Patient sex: M
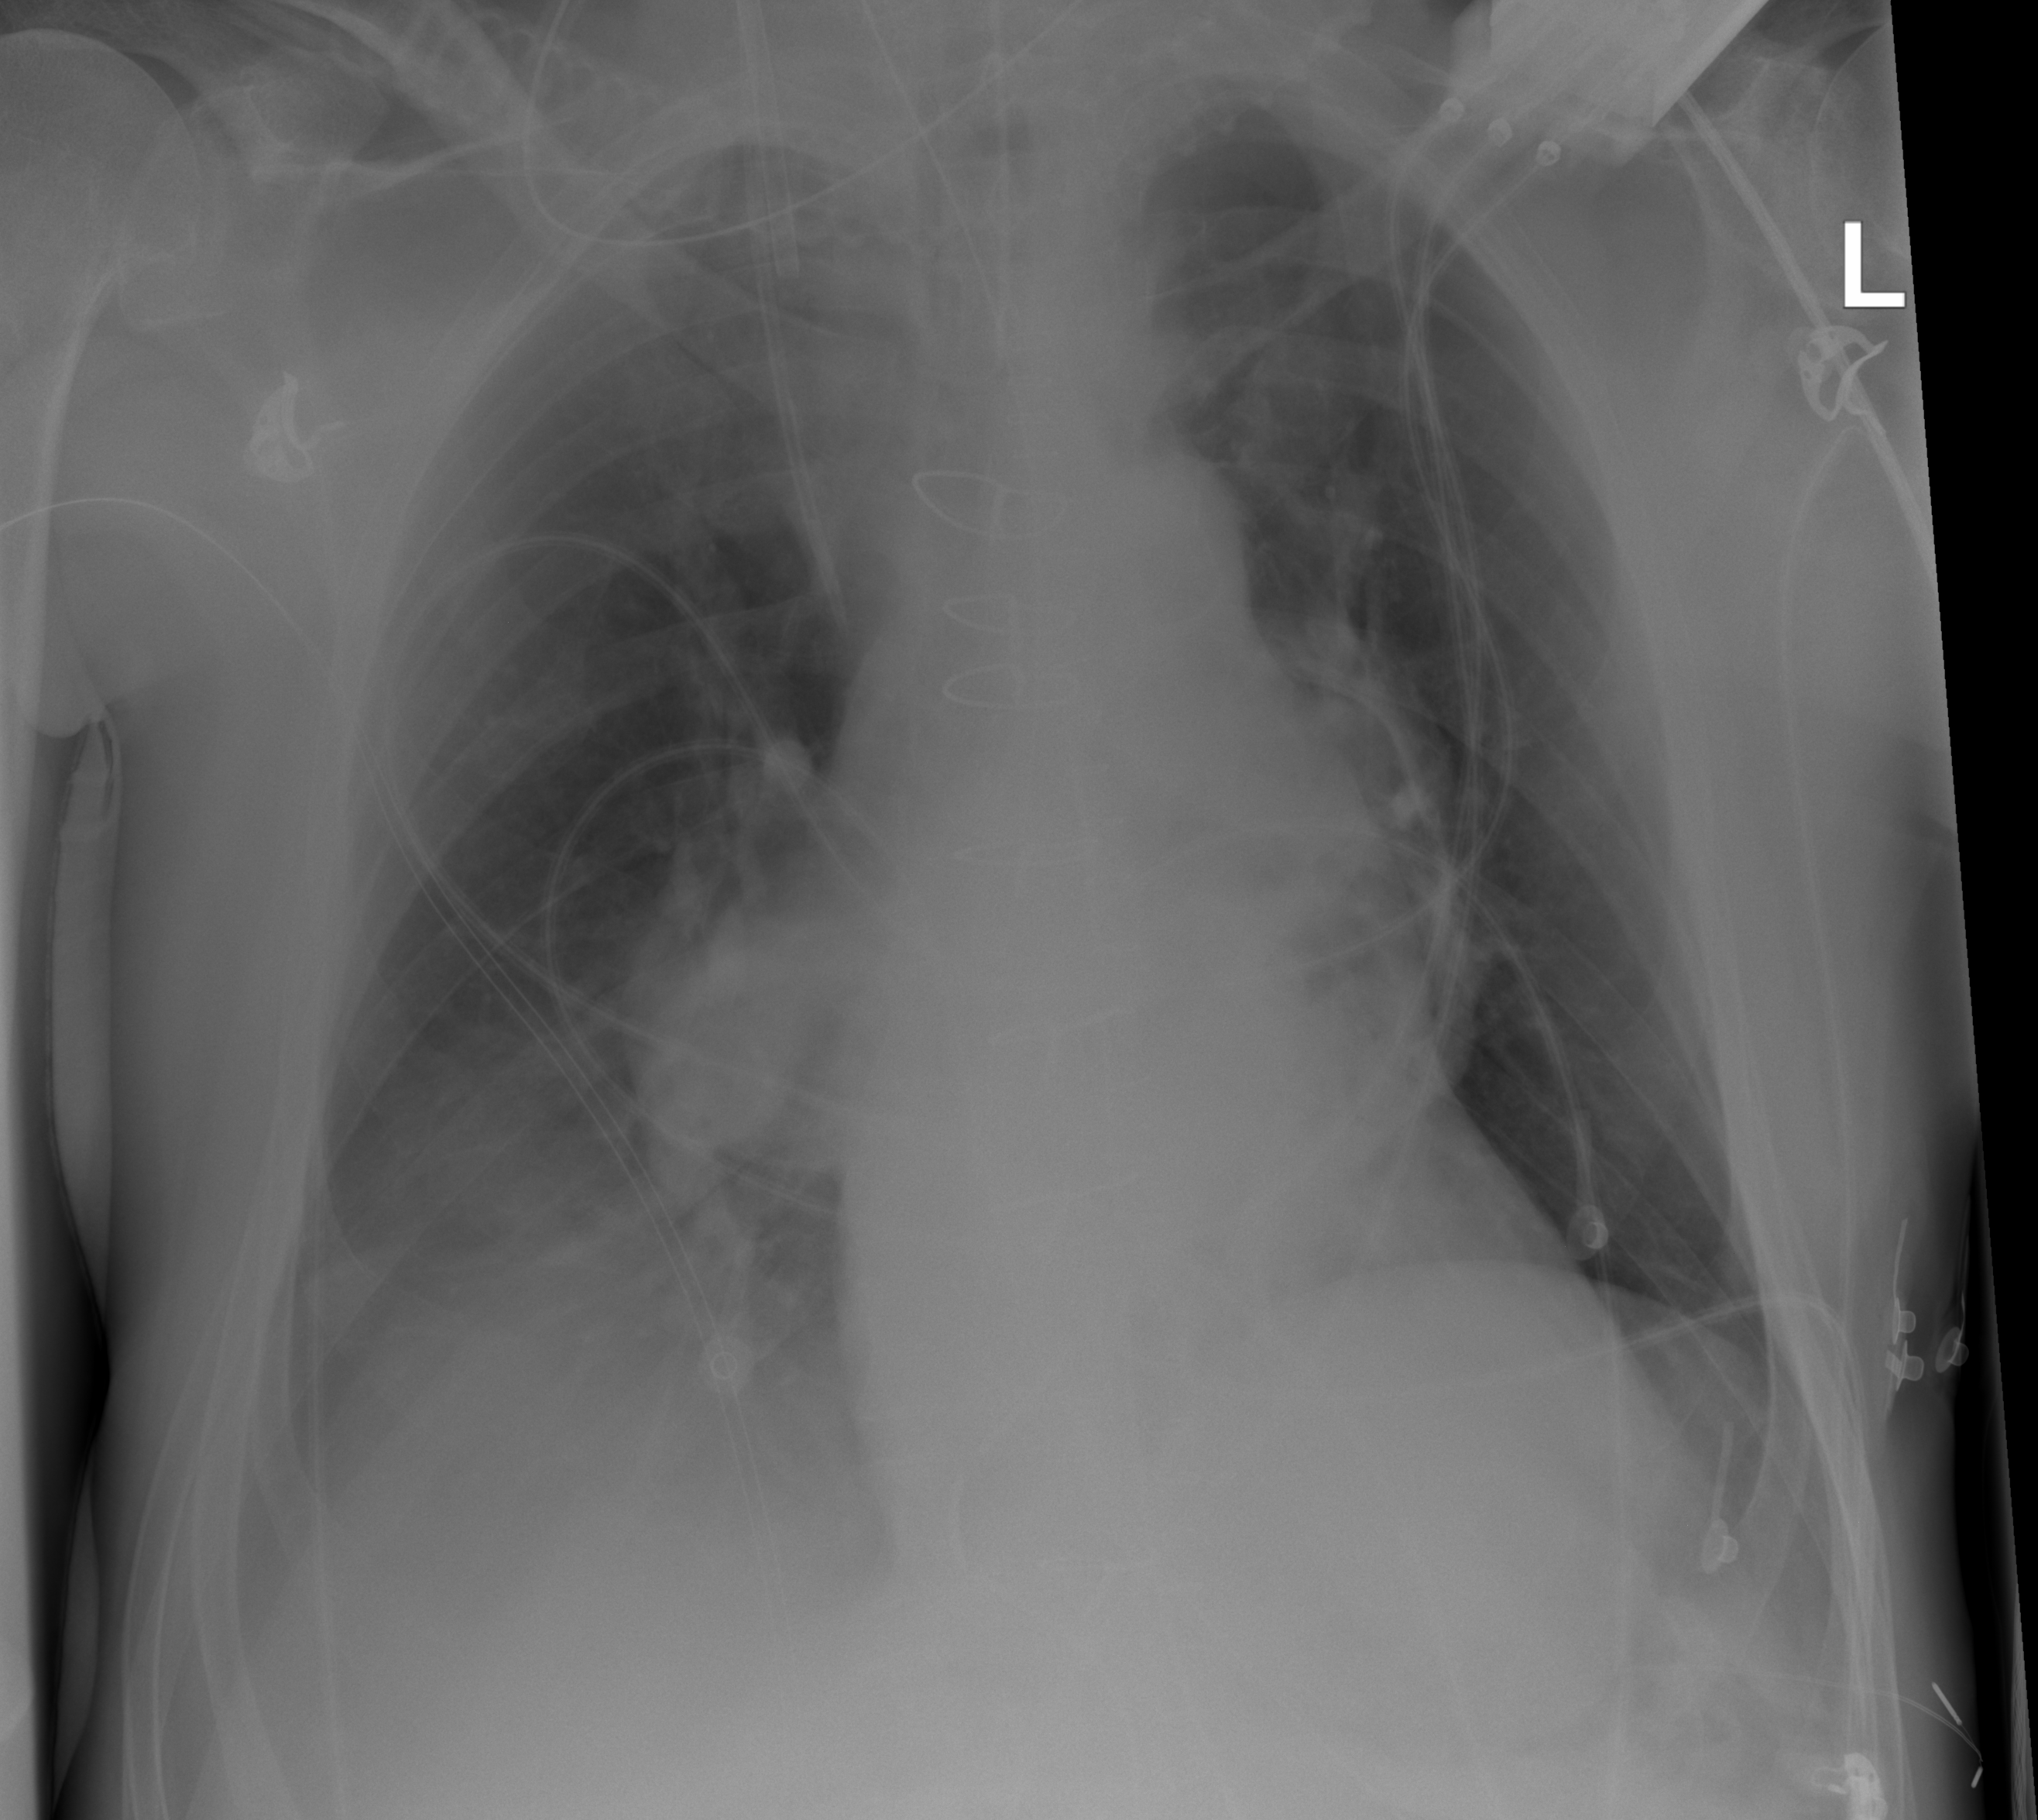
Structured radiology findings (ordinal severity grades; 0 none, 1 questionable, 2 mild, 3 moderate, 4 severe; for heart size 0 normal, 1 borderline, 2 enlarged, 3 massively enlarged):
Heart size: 0
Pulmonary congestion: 2
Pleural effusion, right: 3
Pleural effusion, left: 2
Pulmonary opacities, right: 0
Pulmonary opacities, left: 0
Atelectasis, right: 0
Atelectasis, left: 0